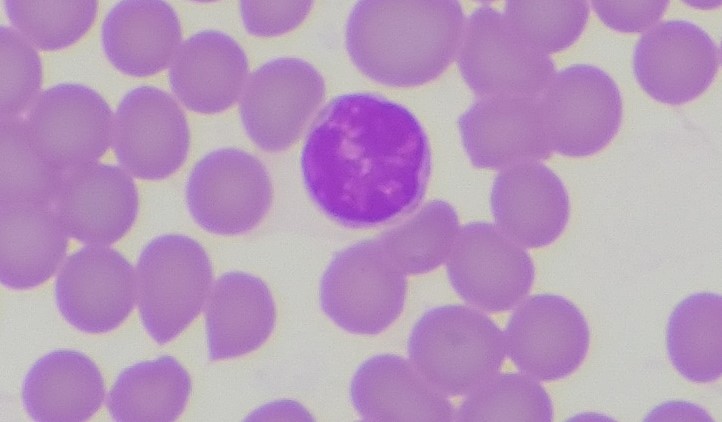
White blood cell type: Lymphocyte